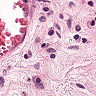
Metastatic tissue present: no